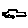
Label: car